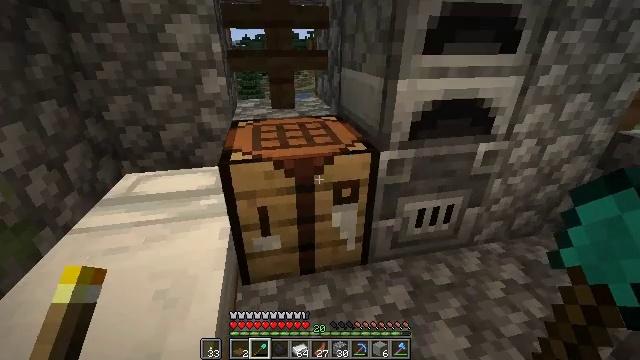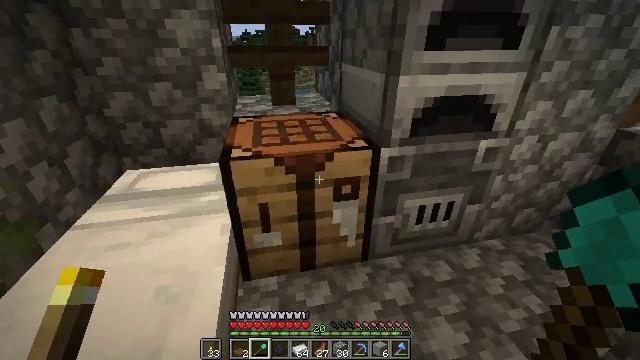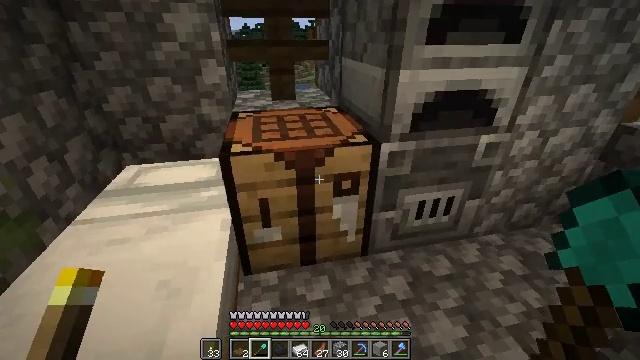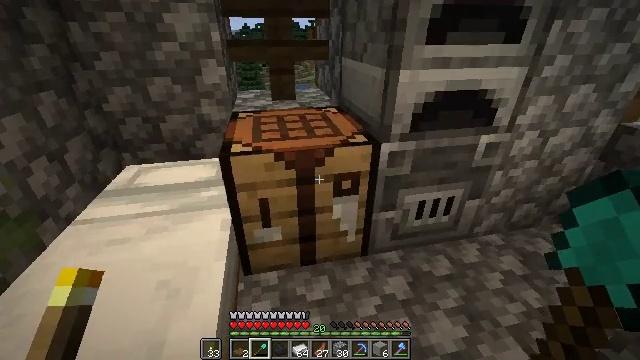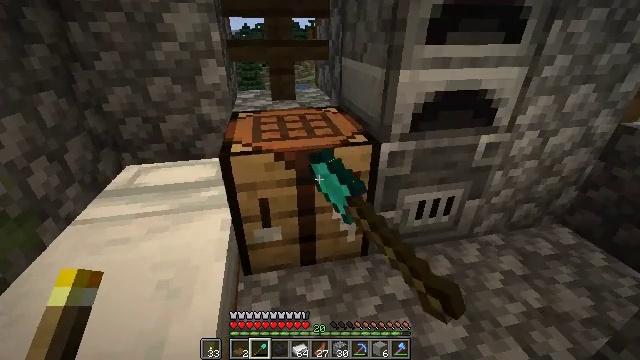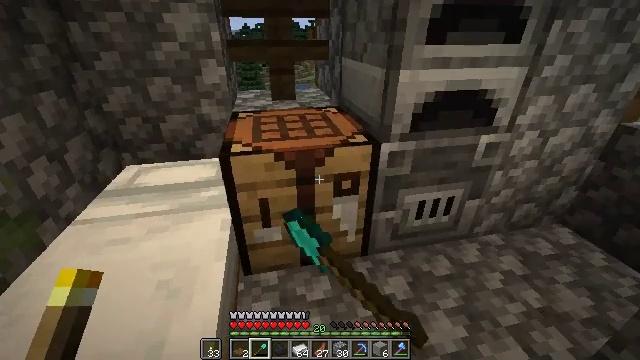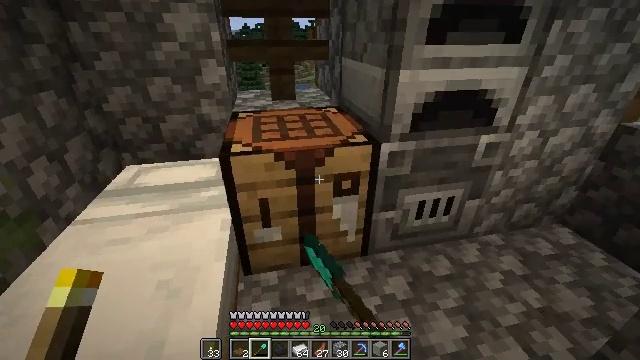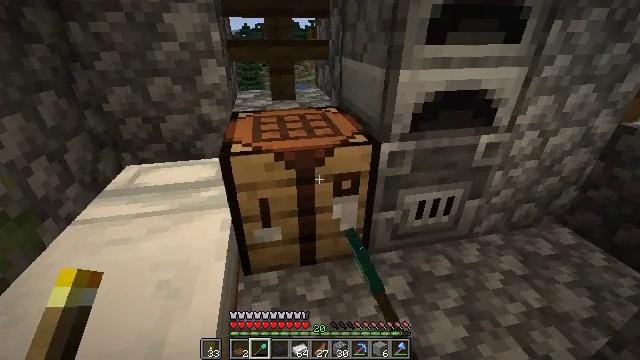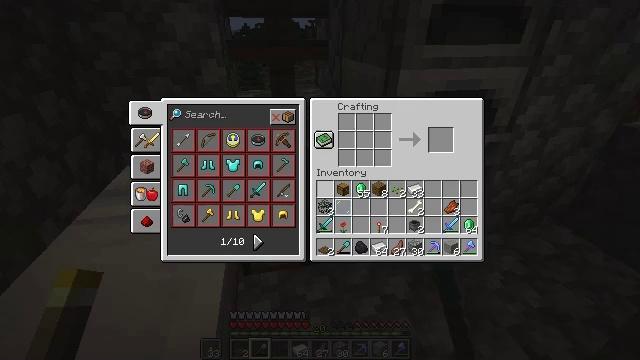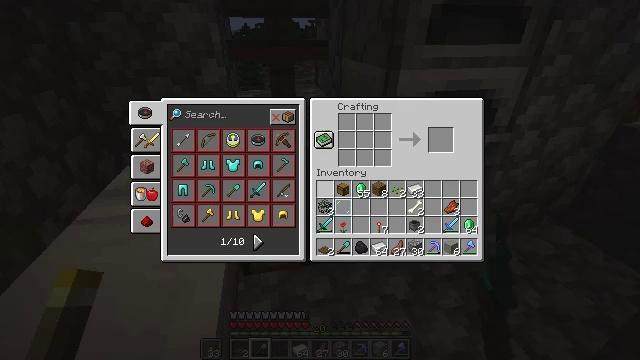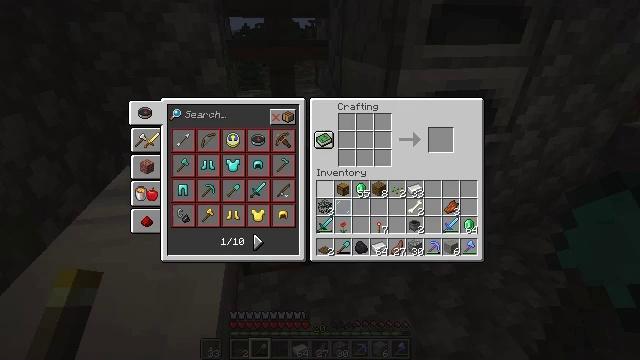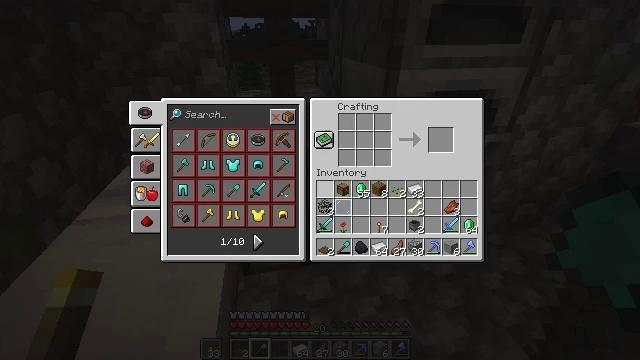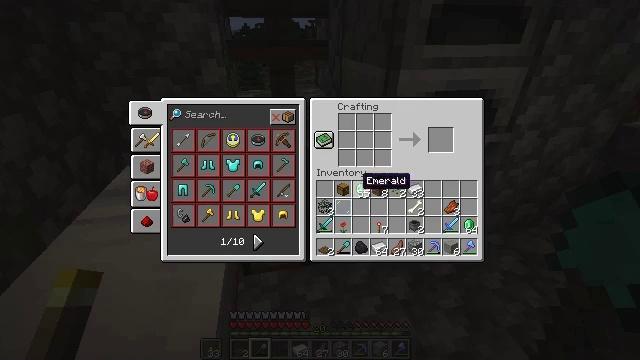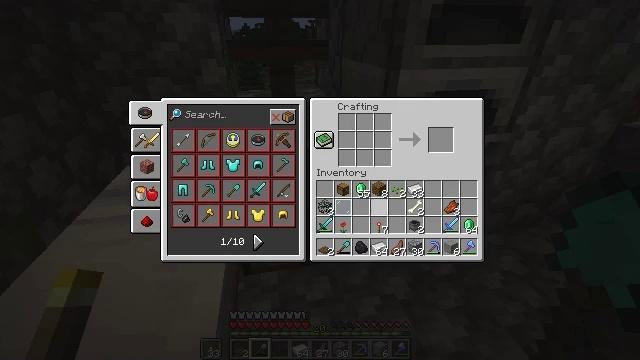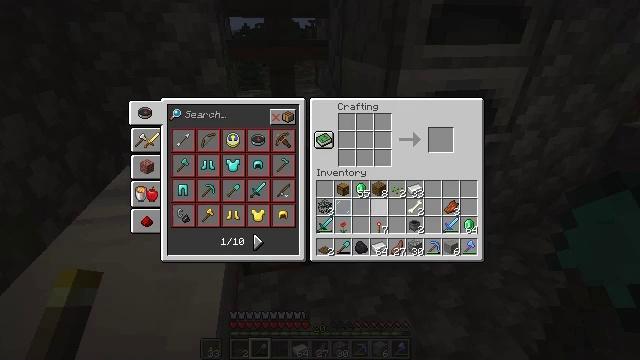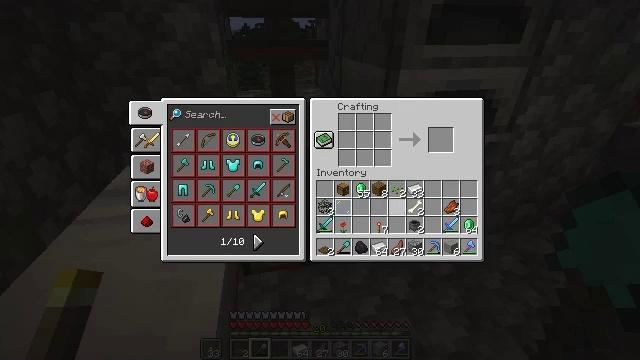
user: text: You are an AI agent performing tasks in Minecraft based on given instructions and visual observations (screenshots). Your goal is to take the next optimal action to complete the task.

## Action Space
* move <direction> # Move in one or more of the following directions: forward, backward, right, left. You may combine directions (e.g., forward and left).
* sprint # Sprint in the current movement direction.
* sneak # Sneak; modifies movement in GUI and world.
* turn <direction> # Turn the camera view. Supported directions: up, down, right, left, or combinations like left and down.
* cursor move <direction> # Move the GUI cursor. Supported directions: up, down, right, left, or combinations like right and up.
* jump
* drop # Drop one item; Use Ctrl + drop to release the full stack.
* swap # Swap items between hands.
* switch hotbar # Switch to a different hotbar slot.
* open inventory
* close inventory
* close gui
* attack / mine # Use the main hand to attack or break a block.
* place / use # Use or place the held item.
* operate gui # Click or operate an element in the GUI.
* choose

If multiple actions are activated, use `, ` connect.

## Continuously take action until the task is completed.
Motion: motion action
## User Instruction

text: Craft the light gray carpet with light gray wool.
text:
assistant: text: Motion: no_op
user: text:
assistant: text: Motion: turn down
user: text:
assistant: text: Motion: use / place
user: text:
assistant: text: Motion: use / place
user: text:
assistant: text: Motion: use / place
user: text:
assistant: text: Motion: use / place
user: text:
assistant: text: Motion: no_op
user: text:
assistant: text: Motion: no_op
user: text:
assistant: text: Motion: no_op
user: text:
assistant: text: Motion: no_op
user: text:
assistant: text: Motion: no_op
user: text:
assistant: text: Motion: cursor move right and down
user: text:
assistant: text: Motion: cursor move right and down
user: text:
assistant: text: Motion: cursor move down
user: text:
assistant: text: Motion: cursor move right and down
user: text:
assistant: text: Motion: no_op
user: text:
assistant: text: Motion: no_op
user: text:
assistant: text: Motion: cursor move down
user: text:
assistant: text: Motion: cursor move right and down
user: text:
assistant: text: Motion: no_op
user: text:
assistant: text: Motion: no_op
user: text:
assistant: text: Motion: cursor move right
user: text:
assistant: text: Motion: cursor move right
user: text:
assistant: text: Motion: no_op
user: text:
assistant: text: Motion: no_op
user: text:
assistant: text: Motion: no_op
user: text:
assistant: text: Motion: no_op
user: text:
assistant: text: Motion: no_op
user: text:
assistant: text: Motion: operate gui
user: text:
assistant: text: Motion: operate gui